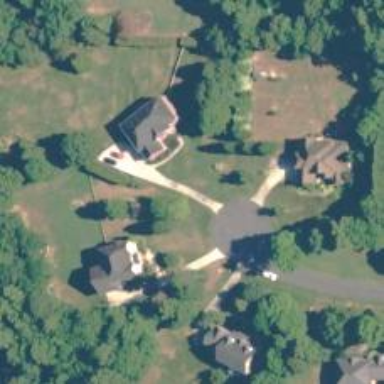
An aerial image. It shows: Driveway leading to service road.